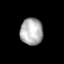
Tissue: lung
Cell type: T cells
Senescence score: 0.191
Nuclear area (px): 594
Mean DAPI intensity: 177.123